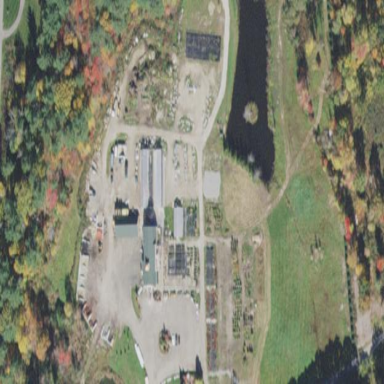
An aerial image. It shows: Greenhouse used for horticulture.